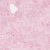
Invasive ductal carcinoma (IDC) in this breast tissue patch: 0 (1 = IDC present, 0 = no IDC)